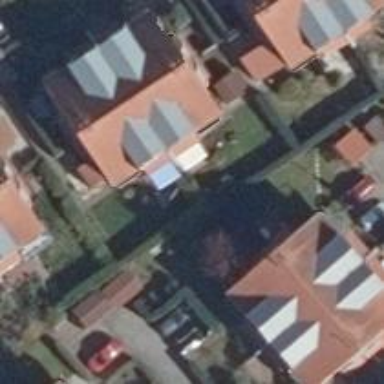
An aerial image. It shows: Semi-detached house.